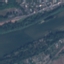
Land use / land cover: River